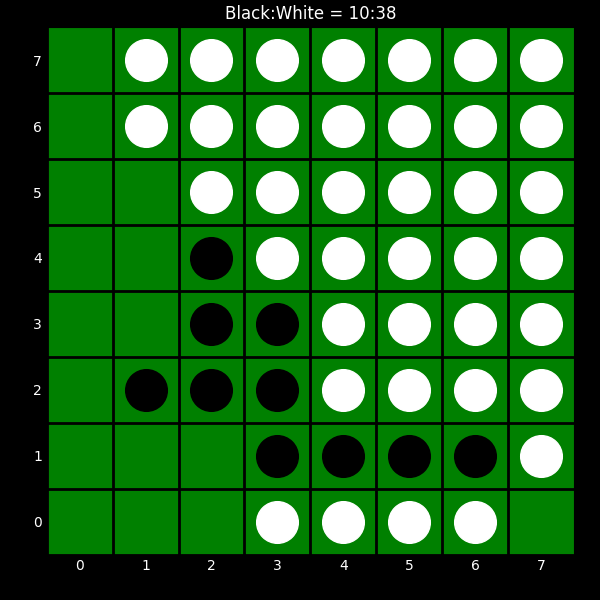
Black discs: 10
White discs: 38